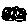
Label: cloud